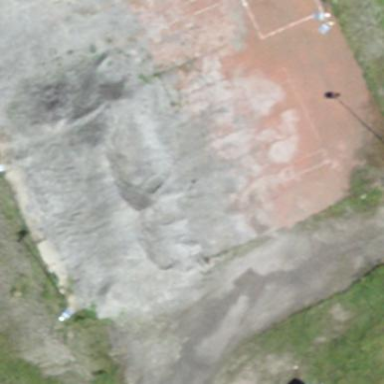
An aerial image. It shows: Tennis court on pitch designated for leisure land.